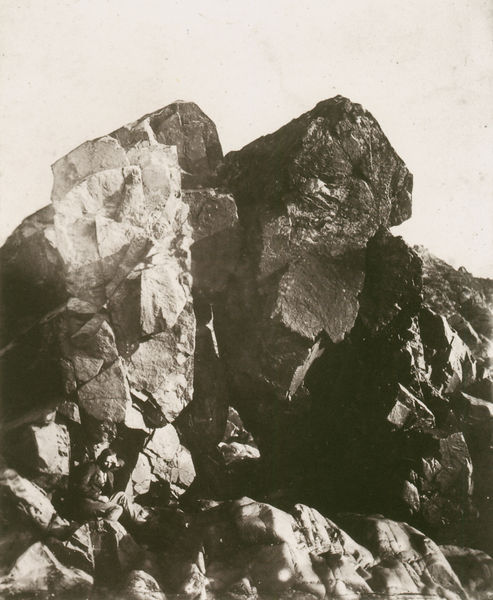
Titel: Le rocher des proscrits (détail) avec Auguste Vacquerie
Künstler: Charles Hugo
Schlagwörter: felsen, gestein, himmel, mann, schatten, landschaft, grau, hell, licht, schwarz, mensch, steine, natur, sitzend, höhle, berge, gebirge, brandung, foto, riff, klettern, mineralien, ablagerung